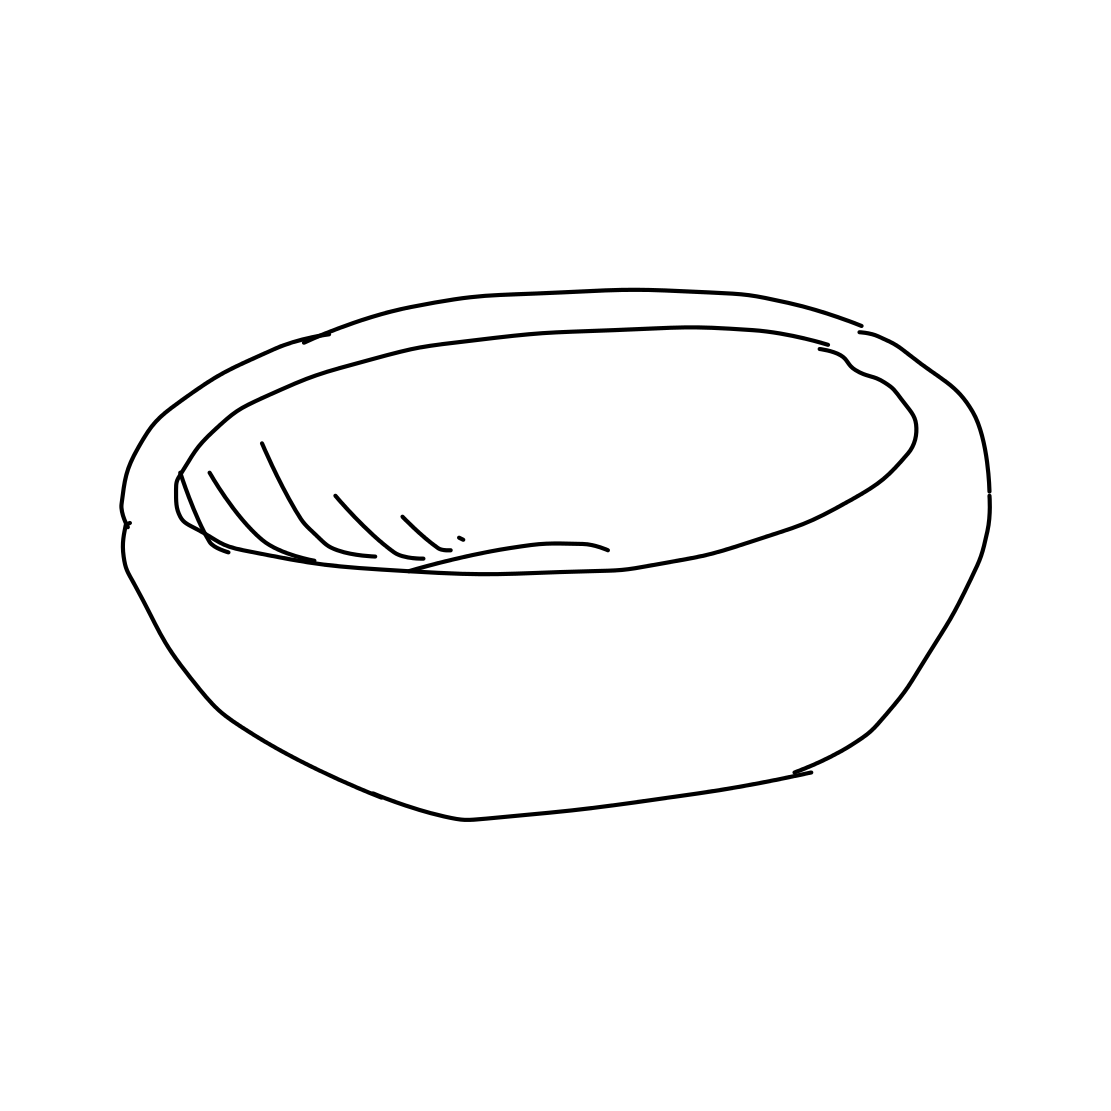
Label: bowl